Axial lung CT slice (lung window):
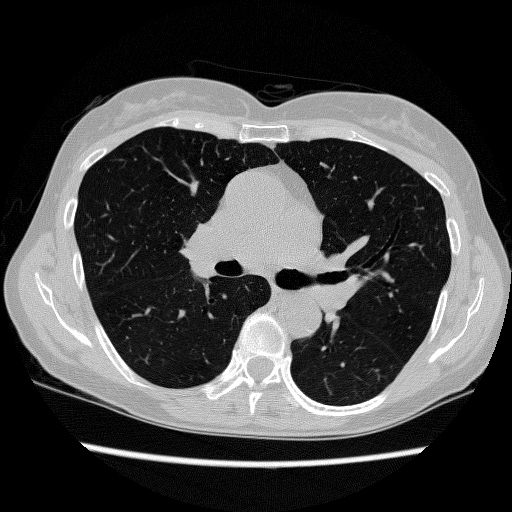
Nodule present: no